Field crop: maize
Growth stage: 2
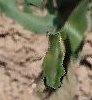
Species: maize